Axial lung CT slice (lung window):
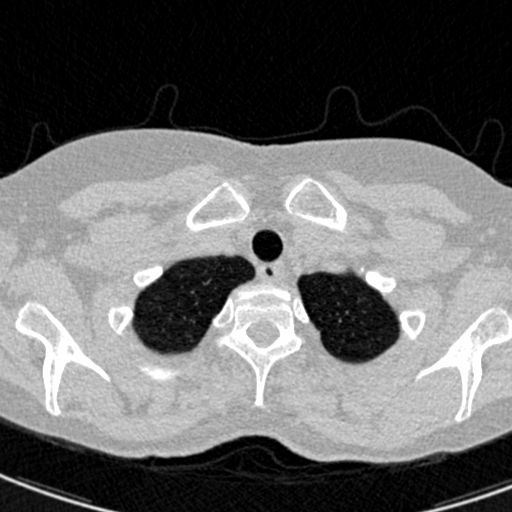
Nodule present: no